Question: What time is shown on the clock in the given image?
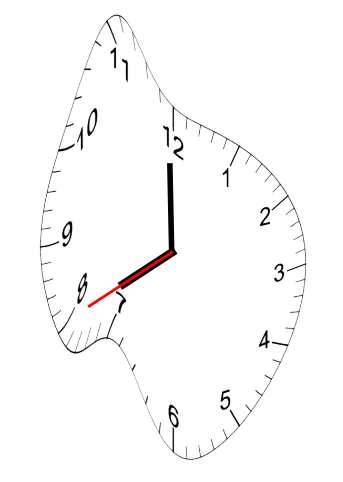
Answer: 07:59:40